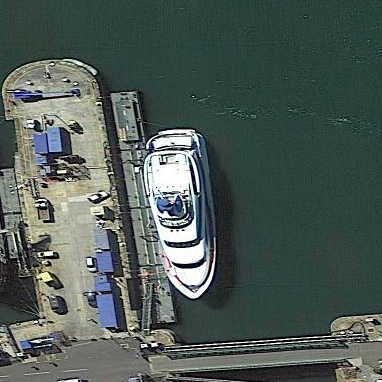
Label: Civil_yacht